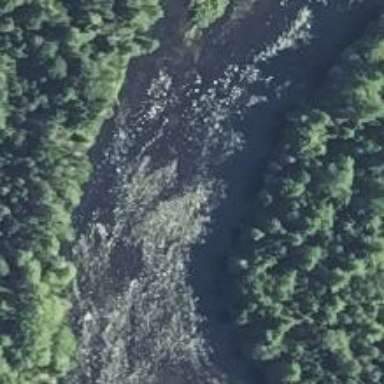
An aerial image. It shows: Scene featuring rapids in waterway.